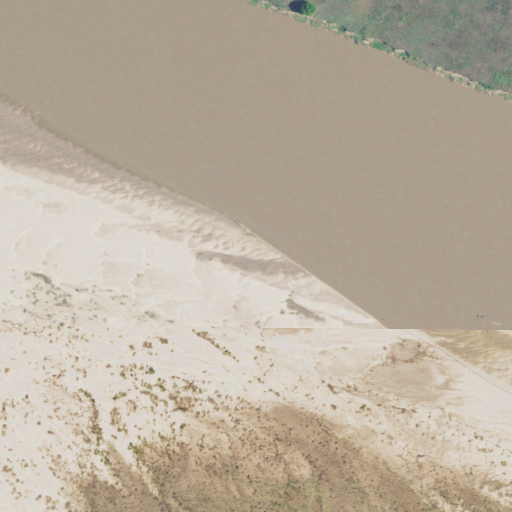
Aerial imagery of levee in Oklahoma named South Cut Bank containing open water and pasture